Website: bh-photo
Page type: customer-info-address
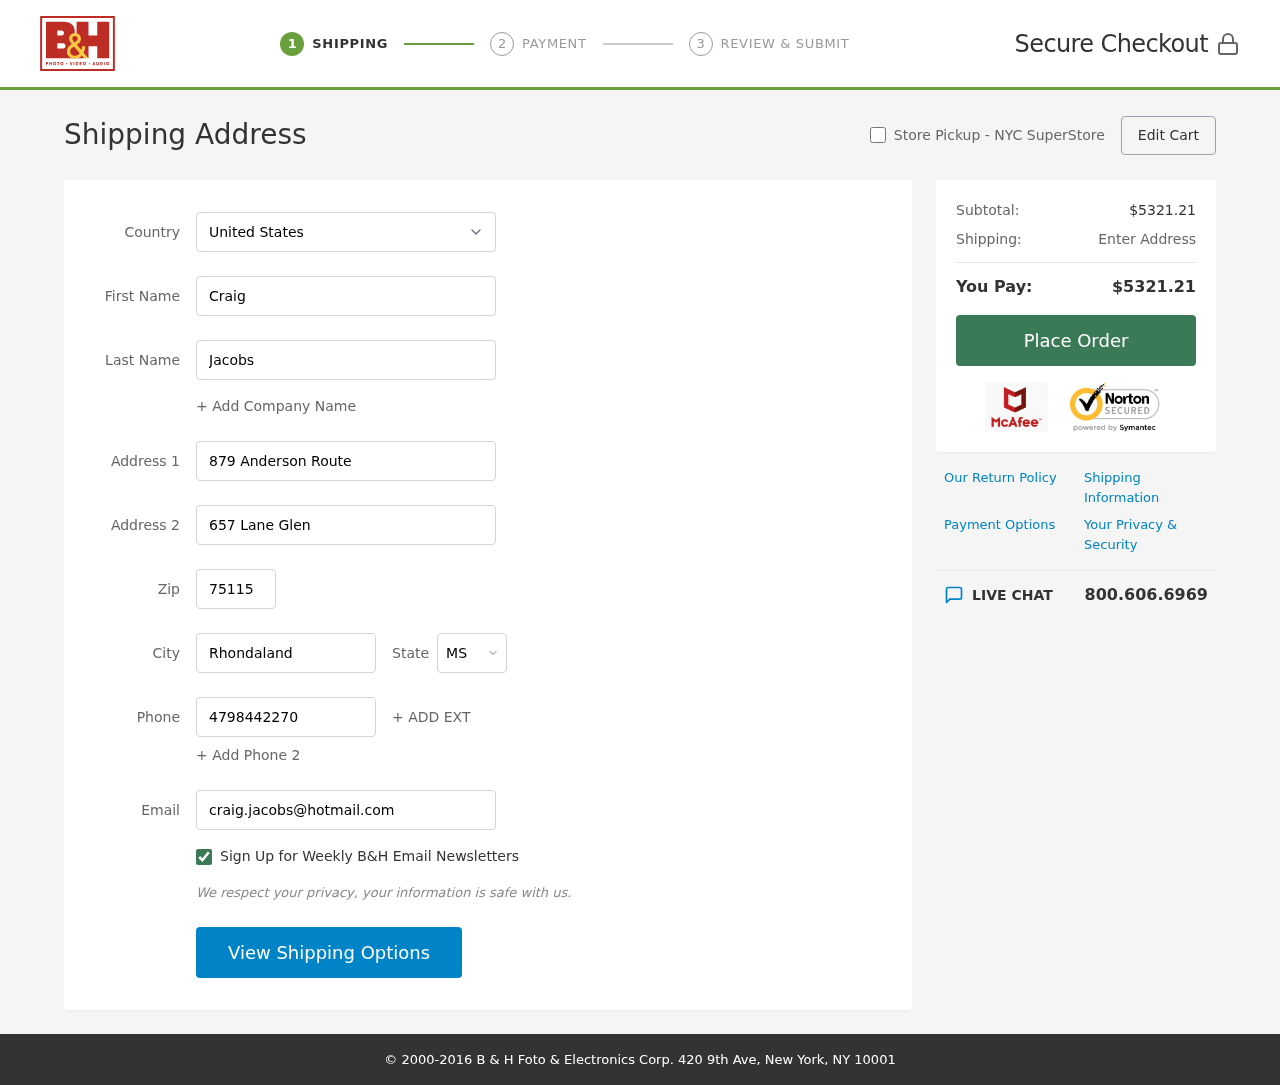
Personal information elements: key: PII_CITY
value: Rhondaland
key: PII_COUNTRY
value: United States
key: PII_EMAIL
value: craig.jacobs@hotmail.com
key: PII_FIRSTNAME
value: Craig
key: PII_LASTNAME
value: Jacobs
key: PII_PHONE
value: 4798442270
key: PII_POSTCODE
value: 75115
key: PII_STATE_ABBR
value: MS
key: PII_STREET
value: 879 Anderson Route
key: PII_STREET2
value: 657 Lane Glen
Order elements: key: ORDER_SUBTOTAL
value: $5321.21
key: ORDER_TOTAL
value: $5321.21